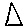
Label: triangle